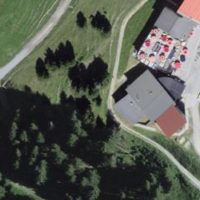
EUNIS habitat code: 26
Species observed at this site:
Rhododendron ferrugineum
Fringilla coelebs
Carduelis citrinella
Pyrrhocorax graculus
Chloris chloris